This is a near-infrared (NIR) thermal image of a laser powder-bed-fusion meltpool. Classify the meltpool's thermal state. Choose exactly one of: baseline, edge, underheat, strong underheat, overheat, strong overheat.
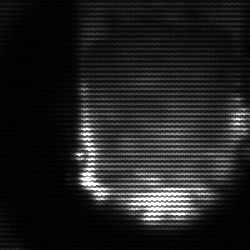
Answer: baseline